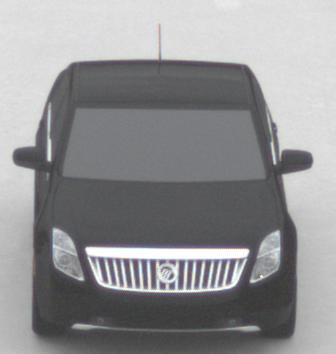
Make: Mercury
Model: Milan
Detailed model: -
Model produced from: 2009
Model produced until: 2010
Doors: 4
Color: black
Road condition: dry road
Daytime: midday
Contrast: low contrast